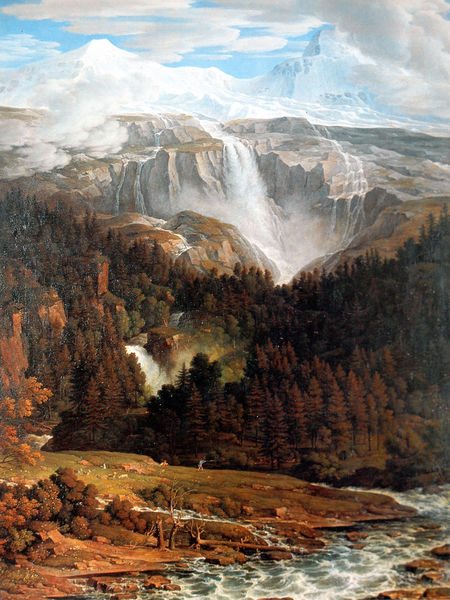
Titel: Der Schmadribachfall
Künstler: Joseph Anton Koch
Standort: Leipzig
Institution: Museum der Bildenden Künste
Schlagwörter: baum, berg, blau, felsen, gestein, himmel, mann, wasser, weiß, wolken, bäume, fluss, grün, landschaft, menschen, ocker, see, ufer, braun, grau, hell, hintergrund, orange, zeichnung, eis, gras, rot, schnee, tiere, wiese, wolke, stein, bach, kühe, natur, weide, weite, gewässer, rauch, tal, wald, wasserfall, bewölkt, hellblau, farbig, gischt, sommer, wellen, berge, fels, felswand, gebirge, gipfel, gletscher, klippen, nebel, tag, hochgebirge, schlucht, herbst, flus, schaum, sturzbach, tannen, gicht, staffage, wild, blue, red, white, green, painting, yellow, brown, perspective, panorama, alpen, flusslandschaft, täler, jagd, wood, kiefer, cliff, cloud, clouds, rocks, sky, tree, fall, gebirgsbach, laubbäume, hills, landscape, mountain, mountains, nature, water, distance, trees, fernsicht, snow, autumn, flowing, forest, grass, river, stream, drawing, schafe, hirte, color, sketch, koch, falling, gebierge, ice, bergbach, cliffs, tosen, ziegen, landschsft, lanscape, paint, sheep, fishing, dramatic, waterfall, wasseer, totholz, ggemälde, woods, logs, rapids, herder, tobel, uger, browns, evergreen, threes, waterfalls, falls